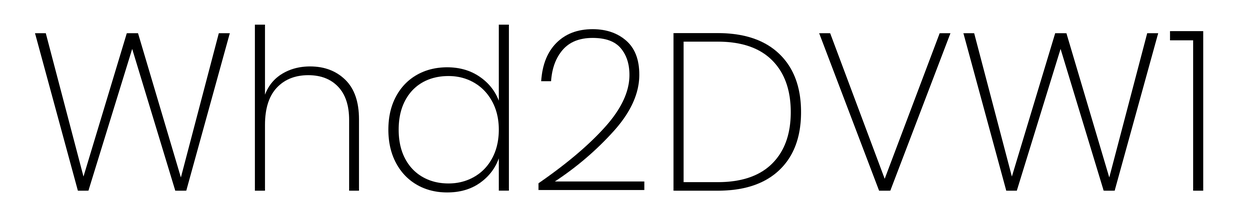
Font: Poppins-ExtraLight